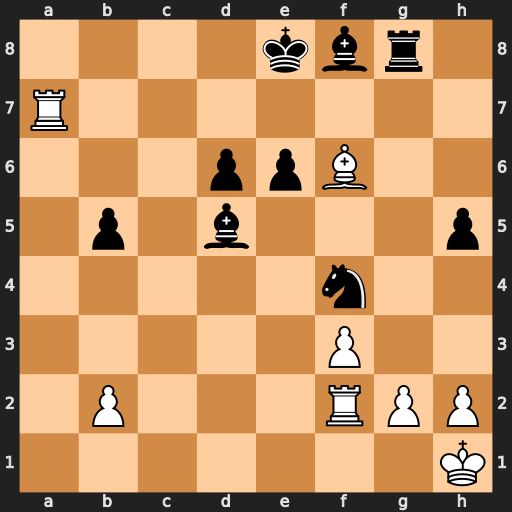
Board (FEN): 4kbr1/R7/3ppB2/1p1b3p/5n2/5P2/1P3RPP/7K
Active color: w
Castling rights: -
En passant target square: -
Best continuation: Rc2 Bc4 b3